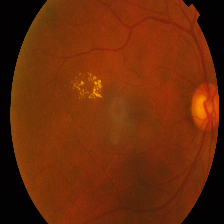
Diabetic retinopathy grade: Proliferative DR